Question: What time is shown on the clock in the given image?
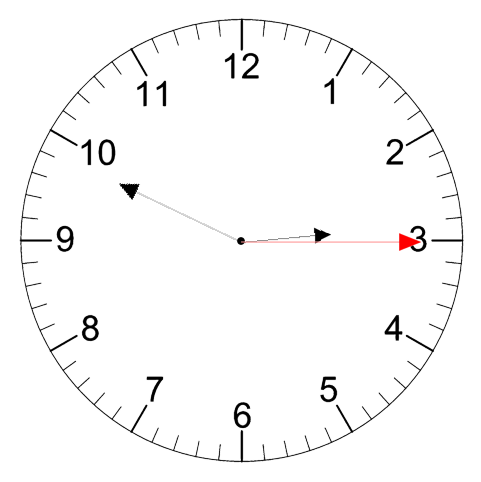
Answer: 02:49:15